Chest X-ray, PA view. Patient: 60 years old, sex M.
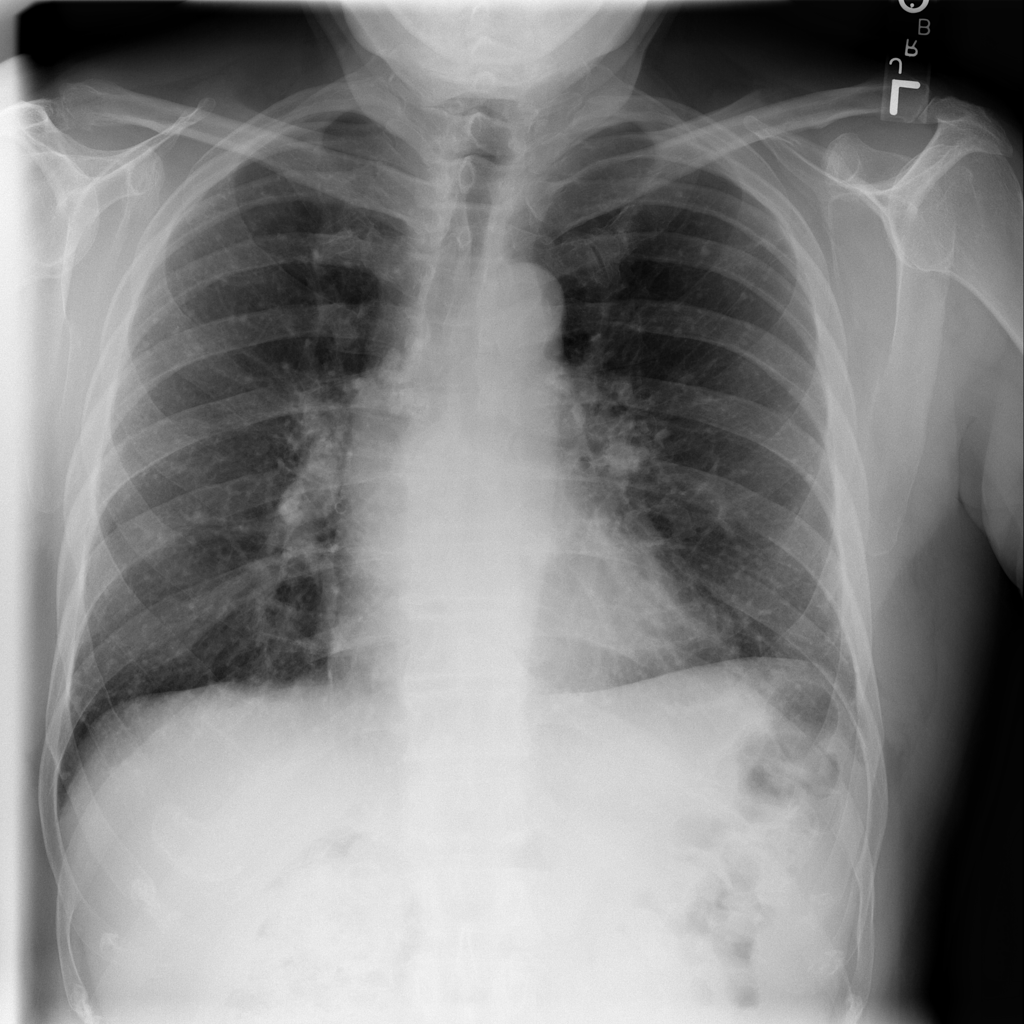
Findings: No Finding